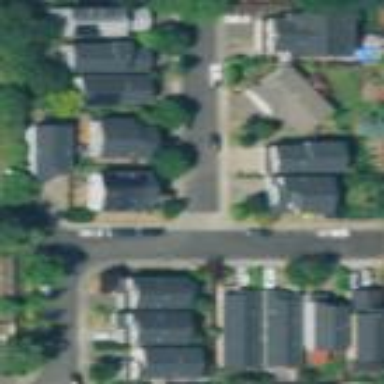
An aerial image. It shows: Residential area consisting of single-family homes.